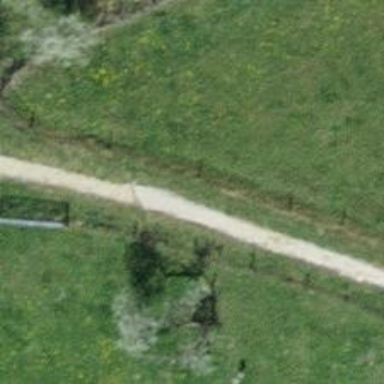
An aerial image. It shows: Unpaved footway.